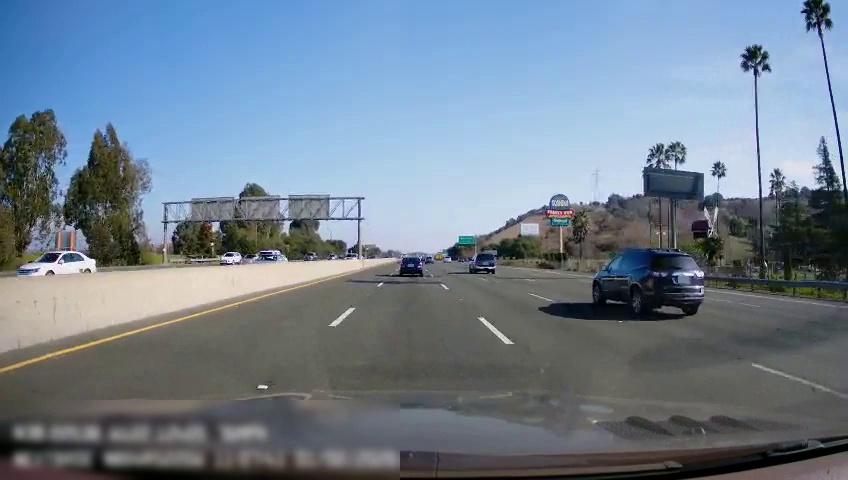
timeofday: Day
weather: Sunny
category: Drivable Space
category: Vehicles | SUV
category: Vehicles | SUV
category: Vehicles | SUV
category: Vehicles | Car
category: Vehicles | Car
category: Vehicles | Car
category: Vehicles | SUV
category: Vehicles | Car
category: Vehicles | Car
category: Vehicles | Car
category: Vehicles | SUV
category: Lanes | Alternate Lane
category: Lanes | Current Lane
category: Lanes | Current Lane
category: Lanes | Alternate Lane
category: Lanes | Alternate Lane
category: Lanes | Alternate Lane
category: Lanes | Alternate Lane
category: Traffic | Signs
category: Traffic | Signs
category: Traffic | Signs
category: Traffic | Signs
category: Traffic | Signs